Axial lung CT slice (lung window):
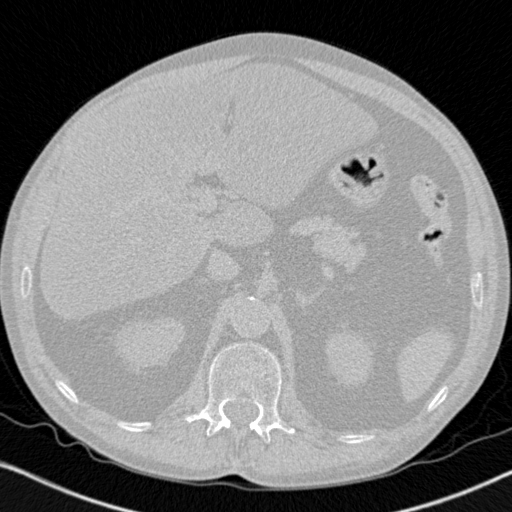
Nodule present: no